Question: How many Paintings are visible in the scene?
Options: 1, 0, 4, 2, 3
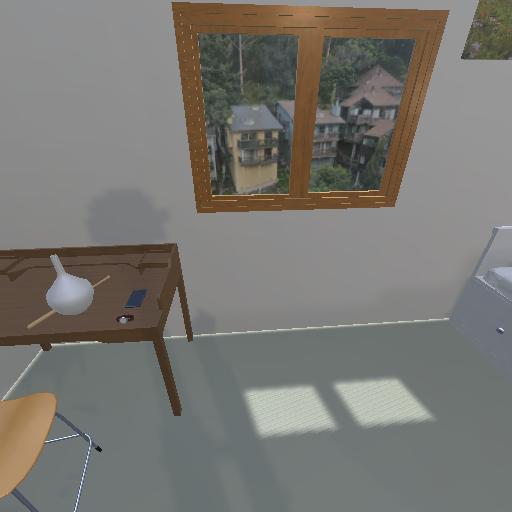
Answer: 1